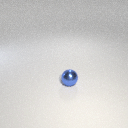
small blue metal sphere